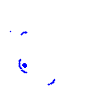
Particle: electron